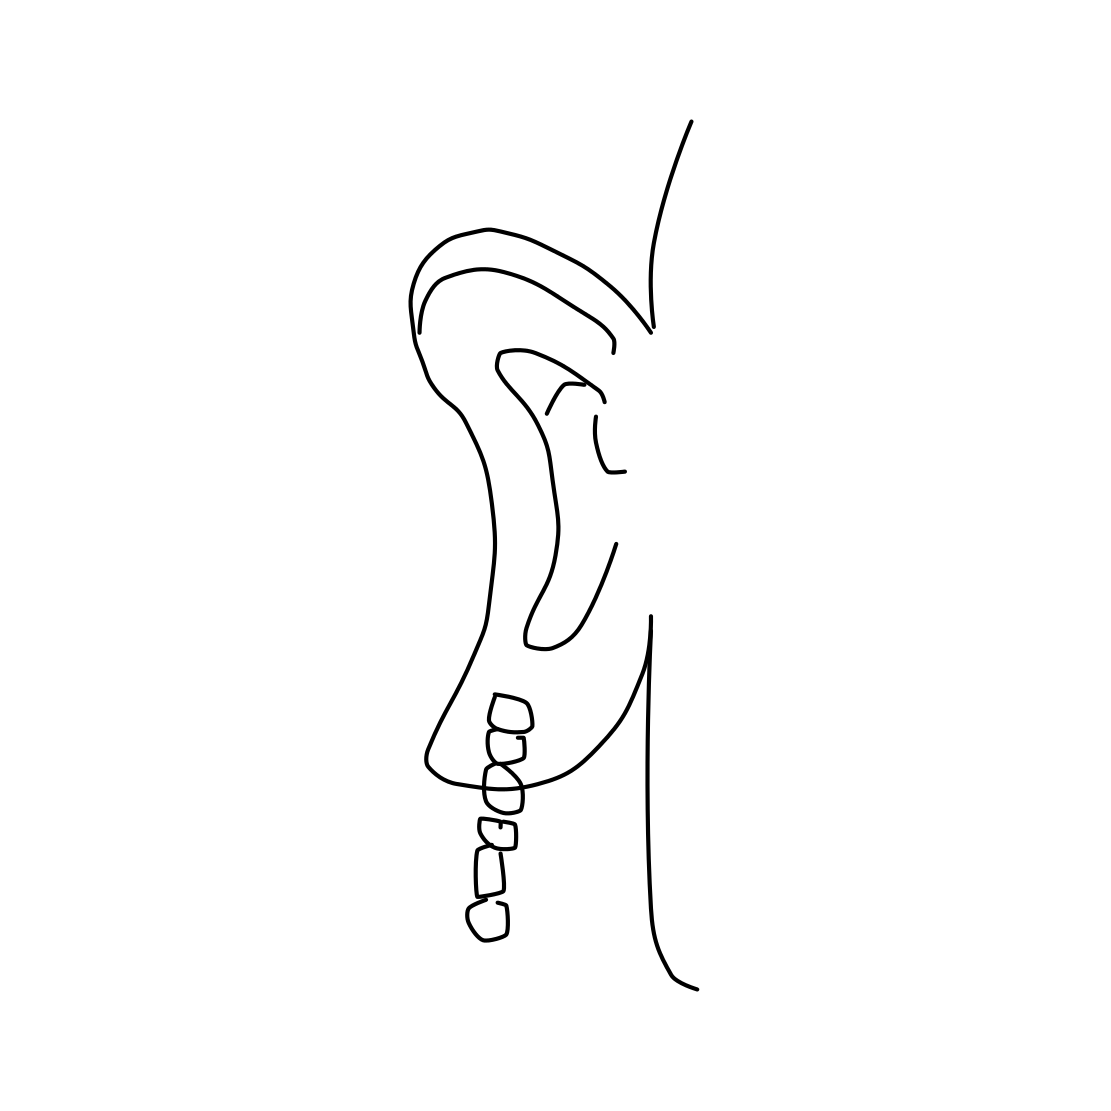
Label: ear